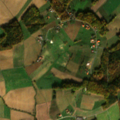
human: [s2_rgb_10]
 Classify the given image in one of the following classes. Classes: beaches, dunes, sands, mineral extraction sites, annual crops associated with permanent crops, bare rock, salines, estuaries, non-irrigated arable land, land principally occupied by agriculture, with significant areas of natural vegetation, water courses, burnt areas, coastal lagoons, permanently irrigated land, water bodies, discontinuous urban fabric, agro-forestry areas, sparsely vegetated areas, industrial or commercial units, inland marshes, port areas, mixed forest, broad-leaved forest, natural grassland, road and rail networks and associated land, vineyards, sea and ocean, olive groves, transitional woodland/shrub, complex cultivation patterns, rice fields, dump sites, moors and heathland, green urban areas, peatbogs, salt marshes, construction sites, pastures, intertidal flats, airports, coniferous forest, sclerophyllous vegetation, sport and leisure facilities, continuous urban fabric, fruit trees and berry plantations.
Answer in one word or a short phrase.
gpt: non-irrigated arable land, broad-leaved forest, mixed forest